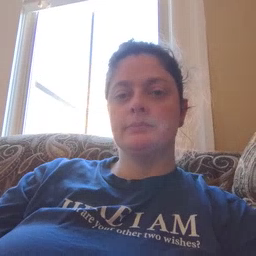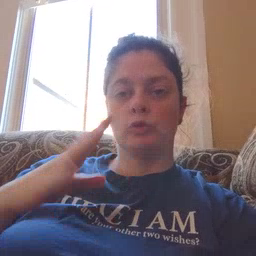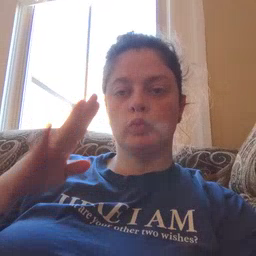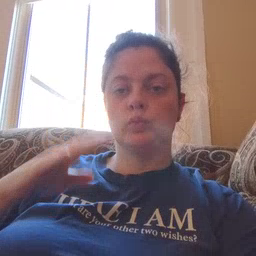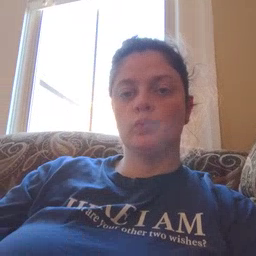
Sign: blue